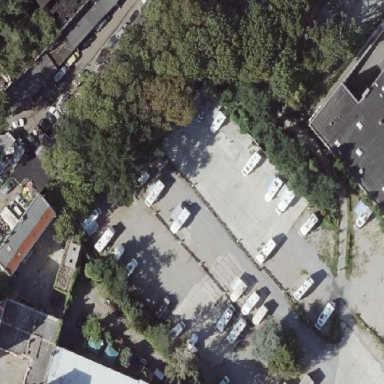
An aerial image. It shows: Caravan site with sanitary dump station.